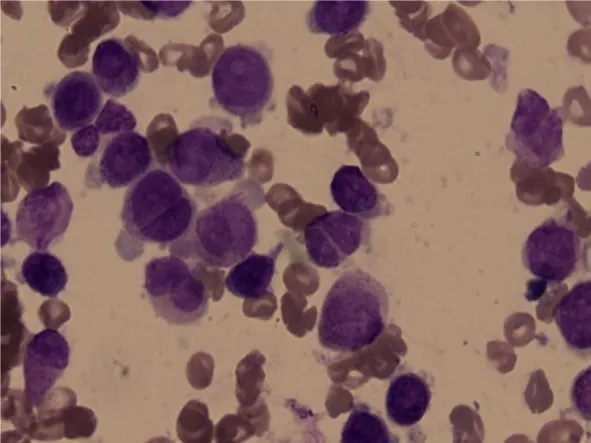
Bone marrow morphology at initial diagnosis. The bone marrow aspirate showed hypercellular marrow with increased abnormal promyelocytes, which had numerous granules, increased Auer rods, and visible of round or oval, distorted, folded nucleus.
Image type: pathology (giemsa)